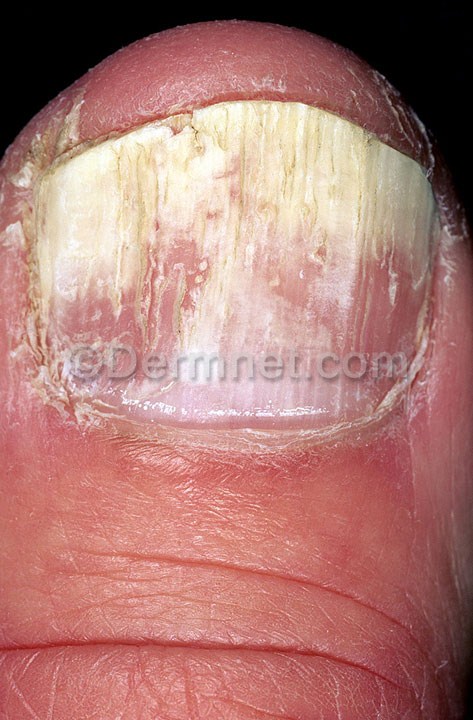
Disease: Nail Fungus and other Nail Disease